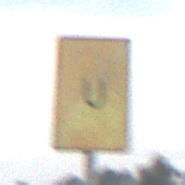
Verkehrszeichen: EndeUmleitung
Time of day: Midday
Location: Outdoor (Nature)
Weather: PartlyCloudy
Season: NotSpecified
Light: Natural